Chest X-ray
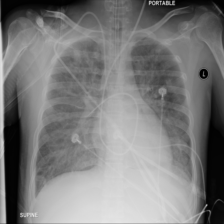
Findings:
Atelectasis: negative
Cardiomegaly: negative
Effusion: negative
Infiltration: negative
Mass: negative
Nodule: negative
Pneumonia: negative
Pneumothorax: negative
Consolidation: negative
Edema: positive
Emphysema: negative
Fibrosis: negative
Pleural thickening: negative
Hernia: negative